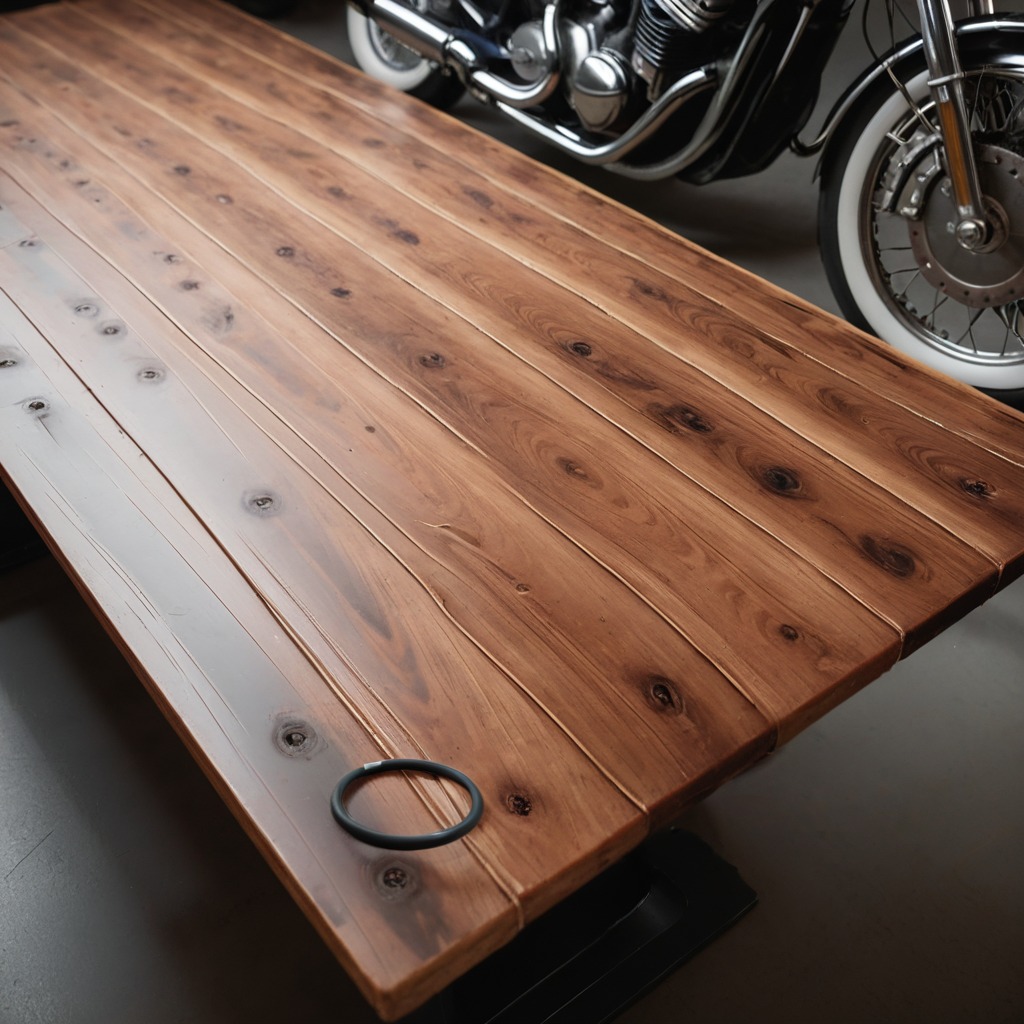
A rubber O-ring is lying on the oil-spilled wooden table in a vintage motorcycle garage.